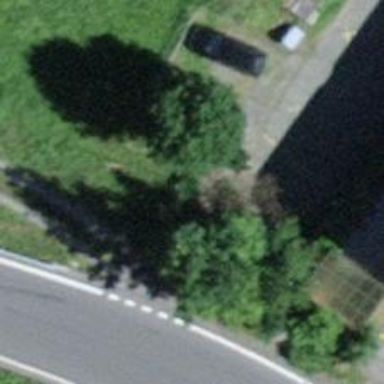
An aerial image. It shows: Road with steps.